Field crop: maize
Growth stage: 2
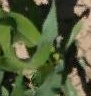
Species: maize